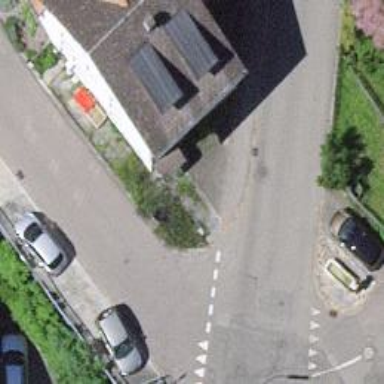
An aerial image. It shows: Post box is visible.